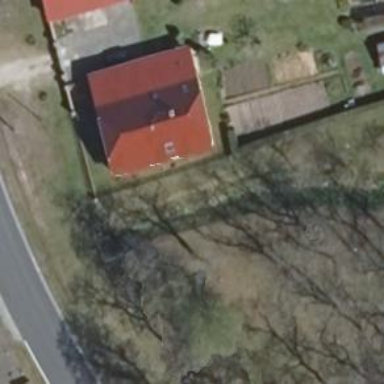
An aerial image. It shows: House with flat maroon roof.